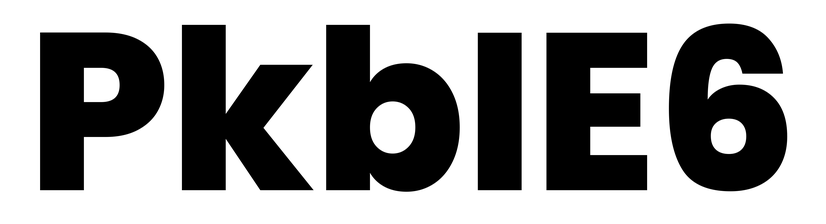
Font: Poppins-ExtraBold